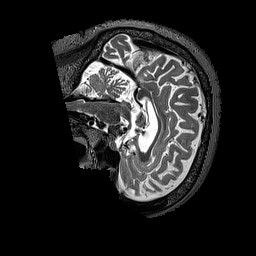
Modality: T2w
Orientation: sagittal
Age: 54
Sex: male
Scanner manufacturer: siemens
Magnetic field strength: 3 T
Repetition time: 3.2 s
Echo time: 0.567 s